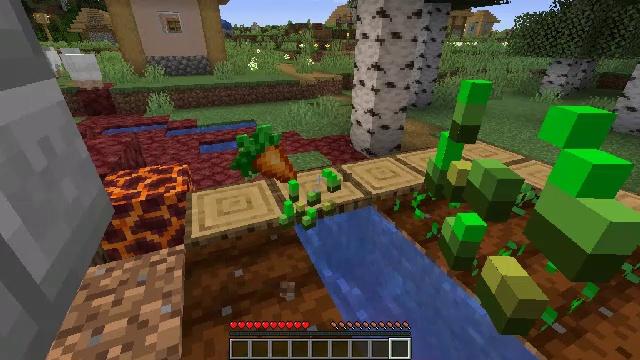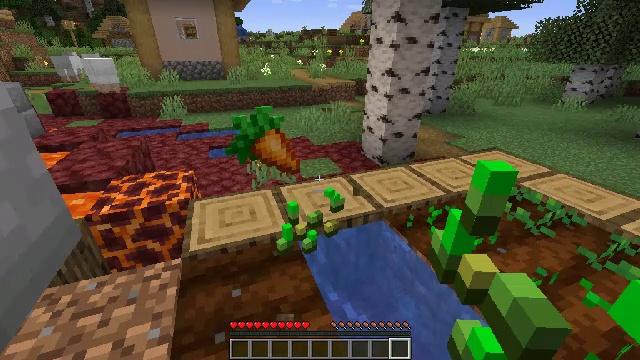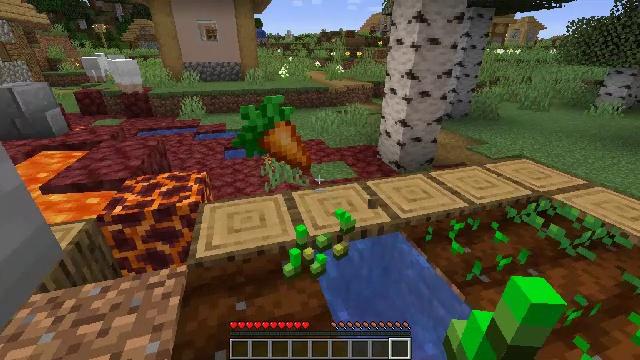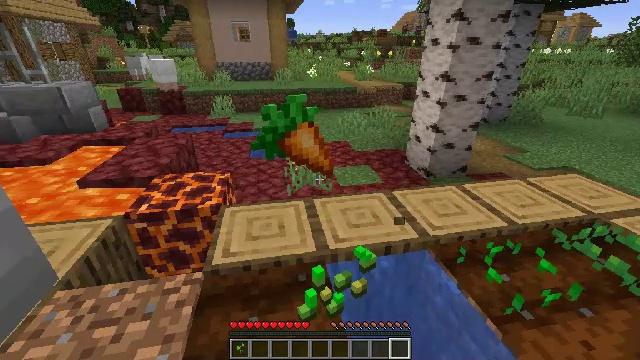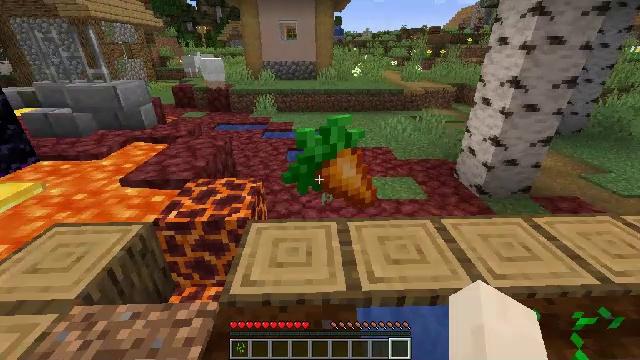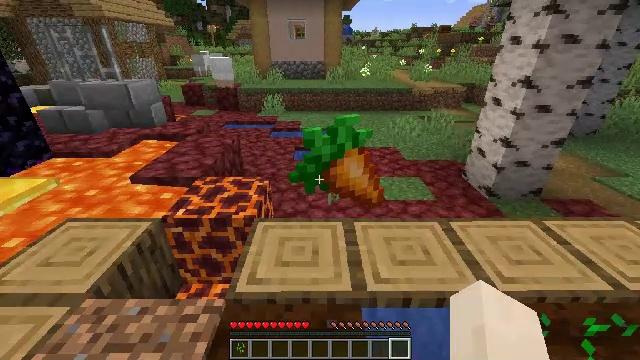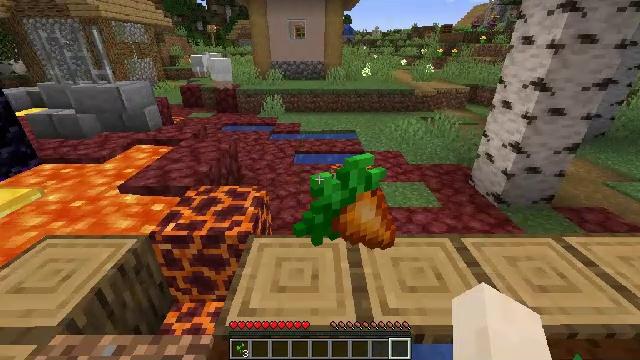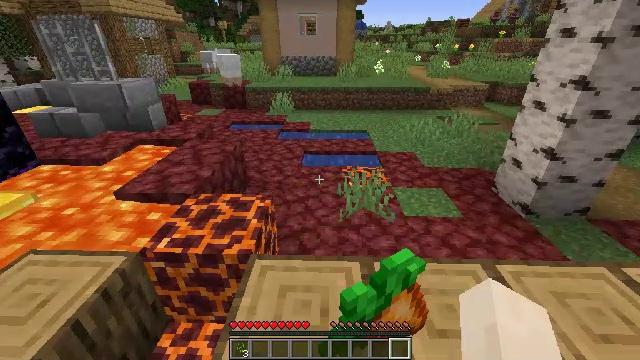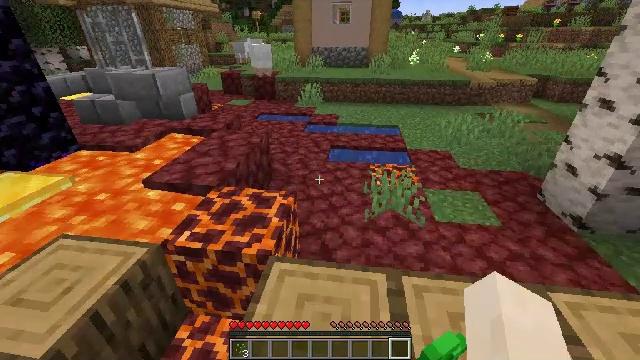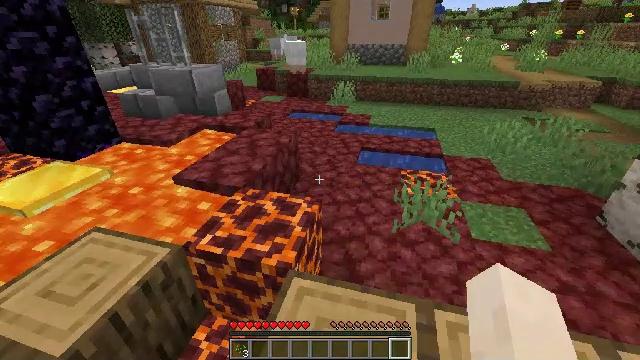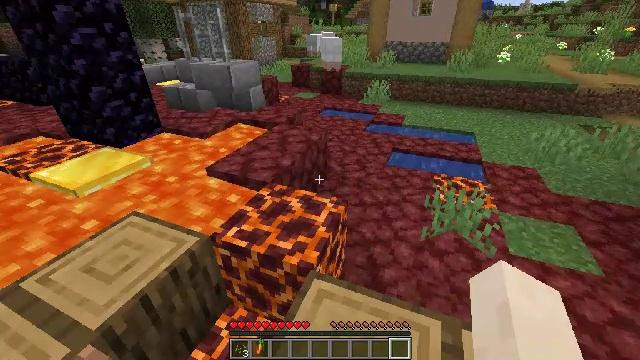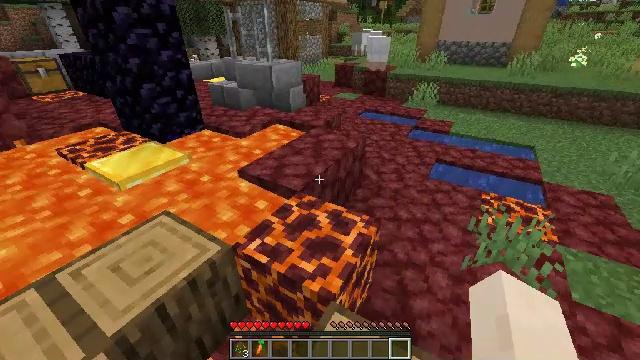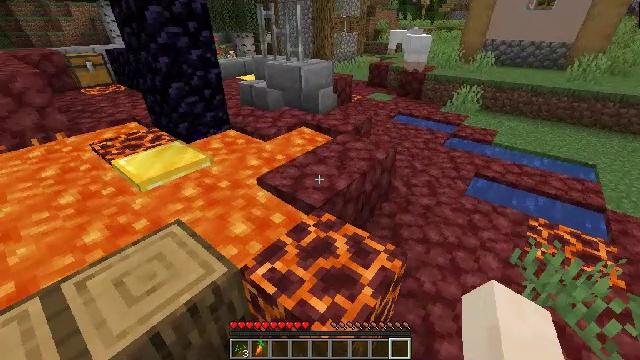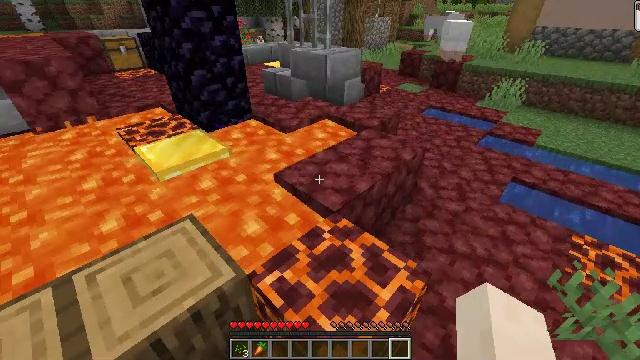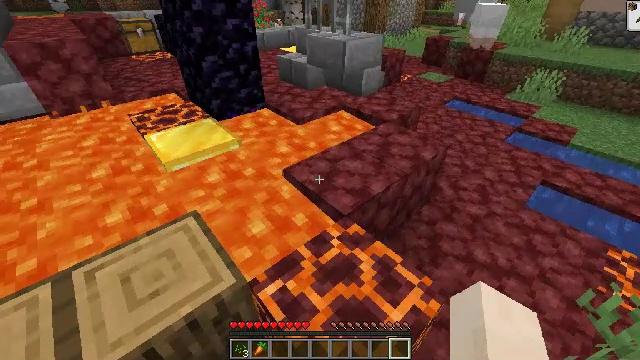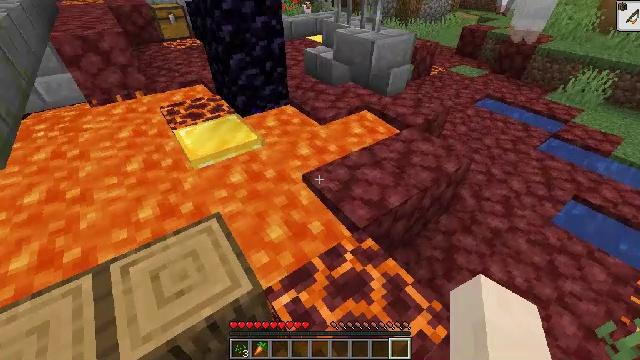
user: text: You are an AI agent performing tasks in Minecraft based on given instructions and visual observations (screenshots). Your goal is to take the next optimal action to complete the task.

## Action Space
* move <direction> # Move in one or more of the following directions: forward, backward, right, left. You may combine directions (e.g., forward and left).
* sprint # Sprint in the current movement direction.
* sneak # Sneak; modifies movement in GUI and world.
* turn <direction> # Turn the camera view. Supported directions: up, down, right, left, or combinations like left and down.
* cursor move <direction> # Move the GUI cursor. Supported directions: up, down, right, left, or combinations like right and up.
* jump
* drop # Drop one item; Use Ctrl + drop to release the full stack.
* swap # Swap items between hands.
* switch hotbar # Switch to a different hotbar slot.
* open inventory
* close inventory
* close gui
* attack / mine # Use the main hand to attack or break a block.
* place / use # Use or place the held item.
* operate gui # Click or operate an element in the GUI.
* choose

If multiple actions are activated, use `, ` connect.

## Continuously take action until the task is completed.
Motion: motion action
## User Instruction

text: Break the cobblestone to create a path.
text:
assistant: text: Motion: move forward, turn left
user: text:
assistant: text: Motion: move forward, turn left
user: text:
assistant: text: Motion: move forward, turn left
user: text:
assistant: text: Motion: move forward, turn left
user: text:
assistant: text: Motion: move forward, turn left
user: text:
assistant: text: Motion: move forward
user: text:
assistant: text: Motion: move forward, turn left
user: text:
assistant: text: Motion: move forward, turn left and down
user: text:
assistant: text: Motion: move forward, turn left
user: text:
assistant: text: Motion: move forward, turn left
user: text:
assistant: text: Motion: move forward, turn left
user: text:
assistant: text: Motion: move forward, turn left
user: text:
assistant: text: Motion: move forward, turn left and down
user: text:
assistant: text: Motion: move forward, turn left and down
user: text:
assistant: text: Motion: move forward, turn left and down, jump
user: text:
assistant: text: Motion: move forward, turn left, jump
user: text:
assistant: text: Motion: move forward, jump
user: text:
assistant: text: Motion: move forward, jump
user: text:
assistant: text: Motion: move forward, jump
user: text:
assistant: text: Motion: no_op
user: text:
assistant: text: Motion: no_op
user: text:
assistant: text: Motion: no_op
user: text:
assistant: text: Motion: no_op
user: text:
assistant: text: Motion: no_op
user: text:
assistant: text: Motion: no_op
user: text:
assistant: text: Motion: no_op
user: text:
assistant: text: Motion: no_op
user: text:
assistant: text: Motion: turn right
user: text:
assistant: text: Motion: turn right
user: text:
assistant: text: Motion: turn right and up